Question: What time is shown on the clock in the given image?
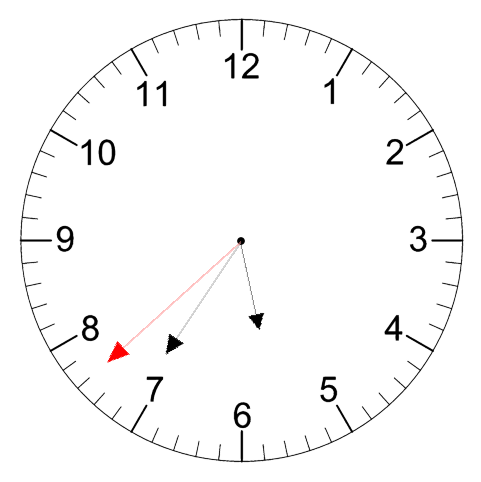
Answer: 05:35:38